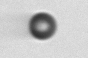
Label: bead